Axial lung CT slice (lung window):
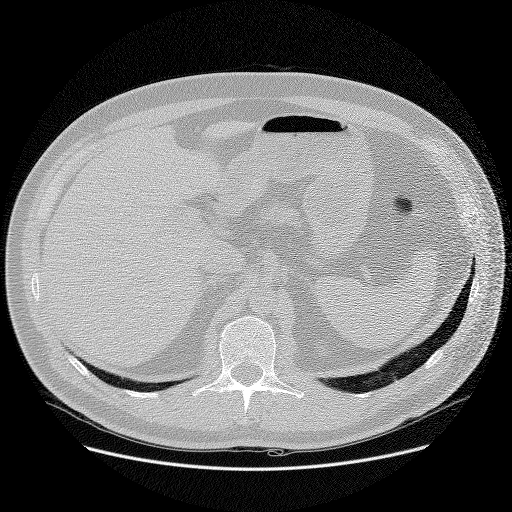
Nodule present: no